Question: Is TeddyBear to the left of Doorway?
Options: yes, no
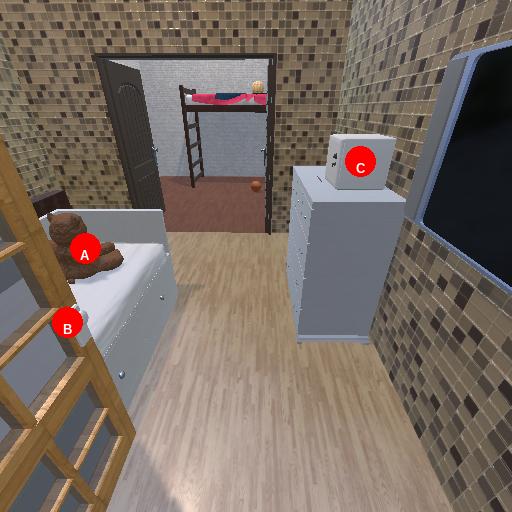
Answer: yes